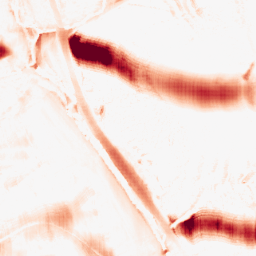
Category: morphological
Decomposition family: morphological_ellipse
Decomposition parameters: operation: opening
width: 50
height: 20
Upsampling method: sinc_blackman
Upsampling parameters: scale: 4
kernel_size: 8
Upsampling scale: 4